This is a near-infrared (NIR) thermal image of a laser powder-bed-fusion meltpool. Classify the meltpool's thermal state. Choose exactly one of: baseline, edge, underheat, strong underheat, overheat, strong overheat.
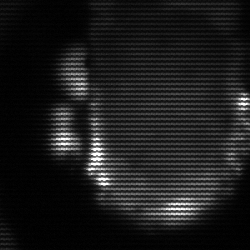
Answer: baseline